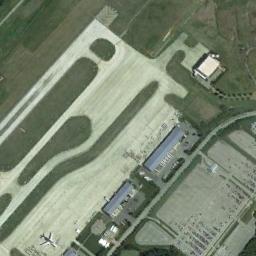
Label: airport